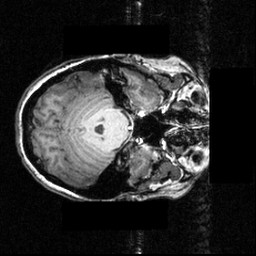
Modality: T1w
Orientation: axial
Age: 20
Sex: female
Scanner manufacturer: siemens
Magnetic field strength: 3.951 T
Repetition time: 1.5 s
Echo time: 0.00335 s